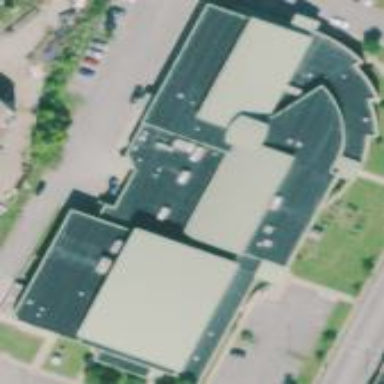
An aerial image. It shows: School building.